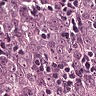
Metastatic tissue present: yes